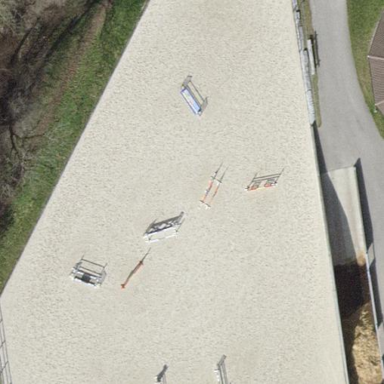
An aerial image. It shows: Equestrian pitch for leisure land sports.